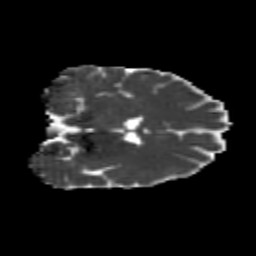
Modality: MD
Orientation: coronal
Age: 24
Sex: female
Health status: healthy
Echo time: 0.074 s